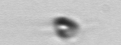
Label: Pyramimonas